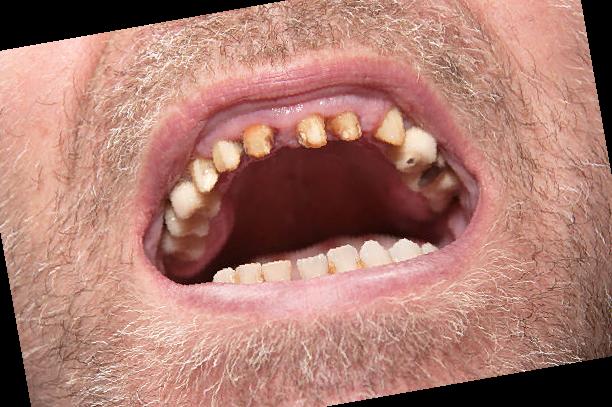
Condition: Gingivitis